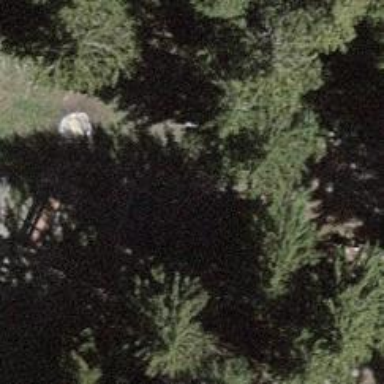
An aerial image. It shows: Picnic table located in leisure land area.